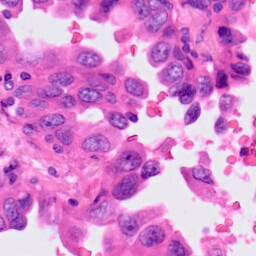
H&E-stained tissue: Lung